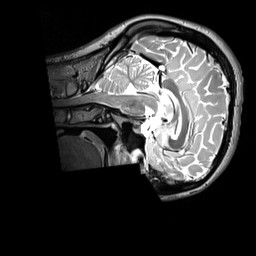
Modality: T2w
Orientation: sagittal
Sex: female
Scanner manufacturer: siemens
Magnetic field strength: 3 T
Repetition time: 3.2 s
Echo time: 0.409 s